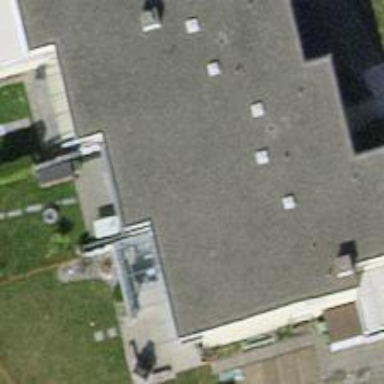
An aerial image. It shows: Terrace building.